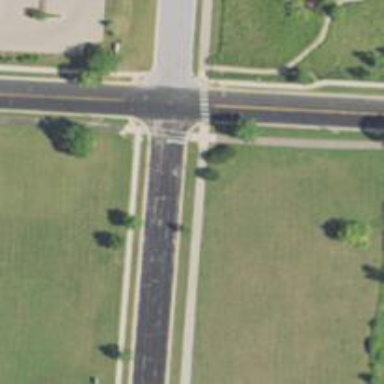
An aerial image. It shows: Crossing on footway.